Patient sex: M
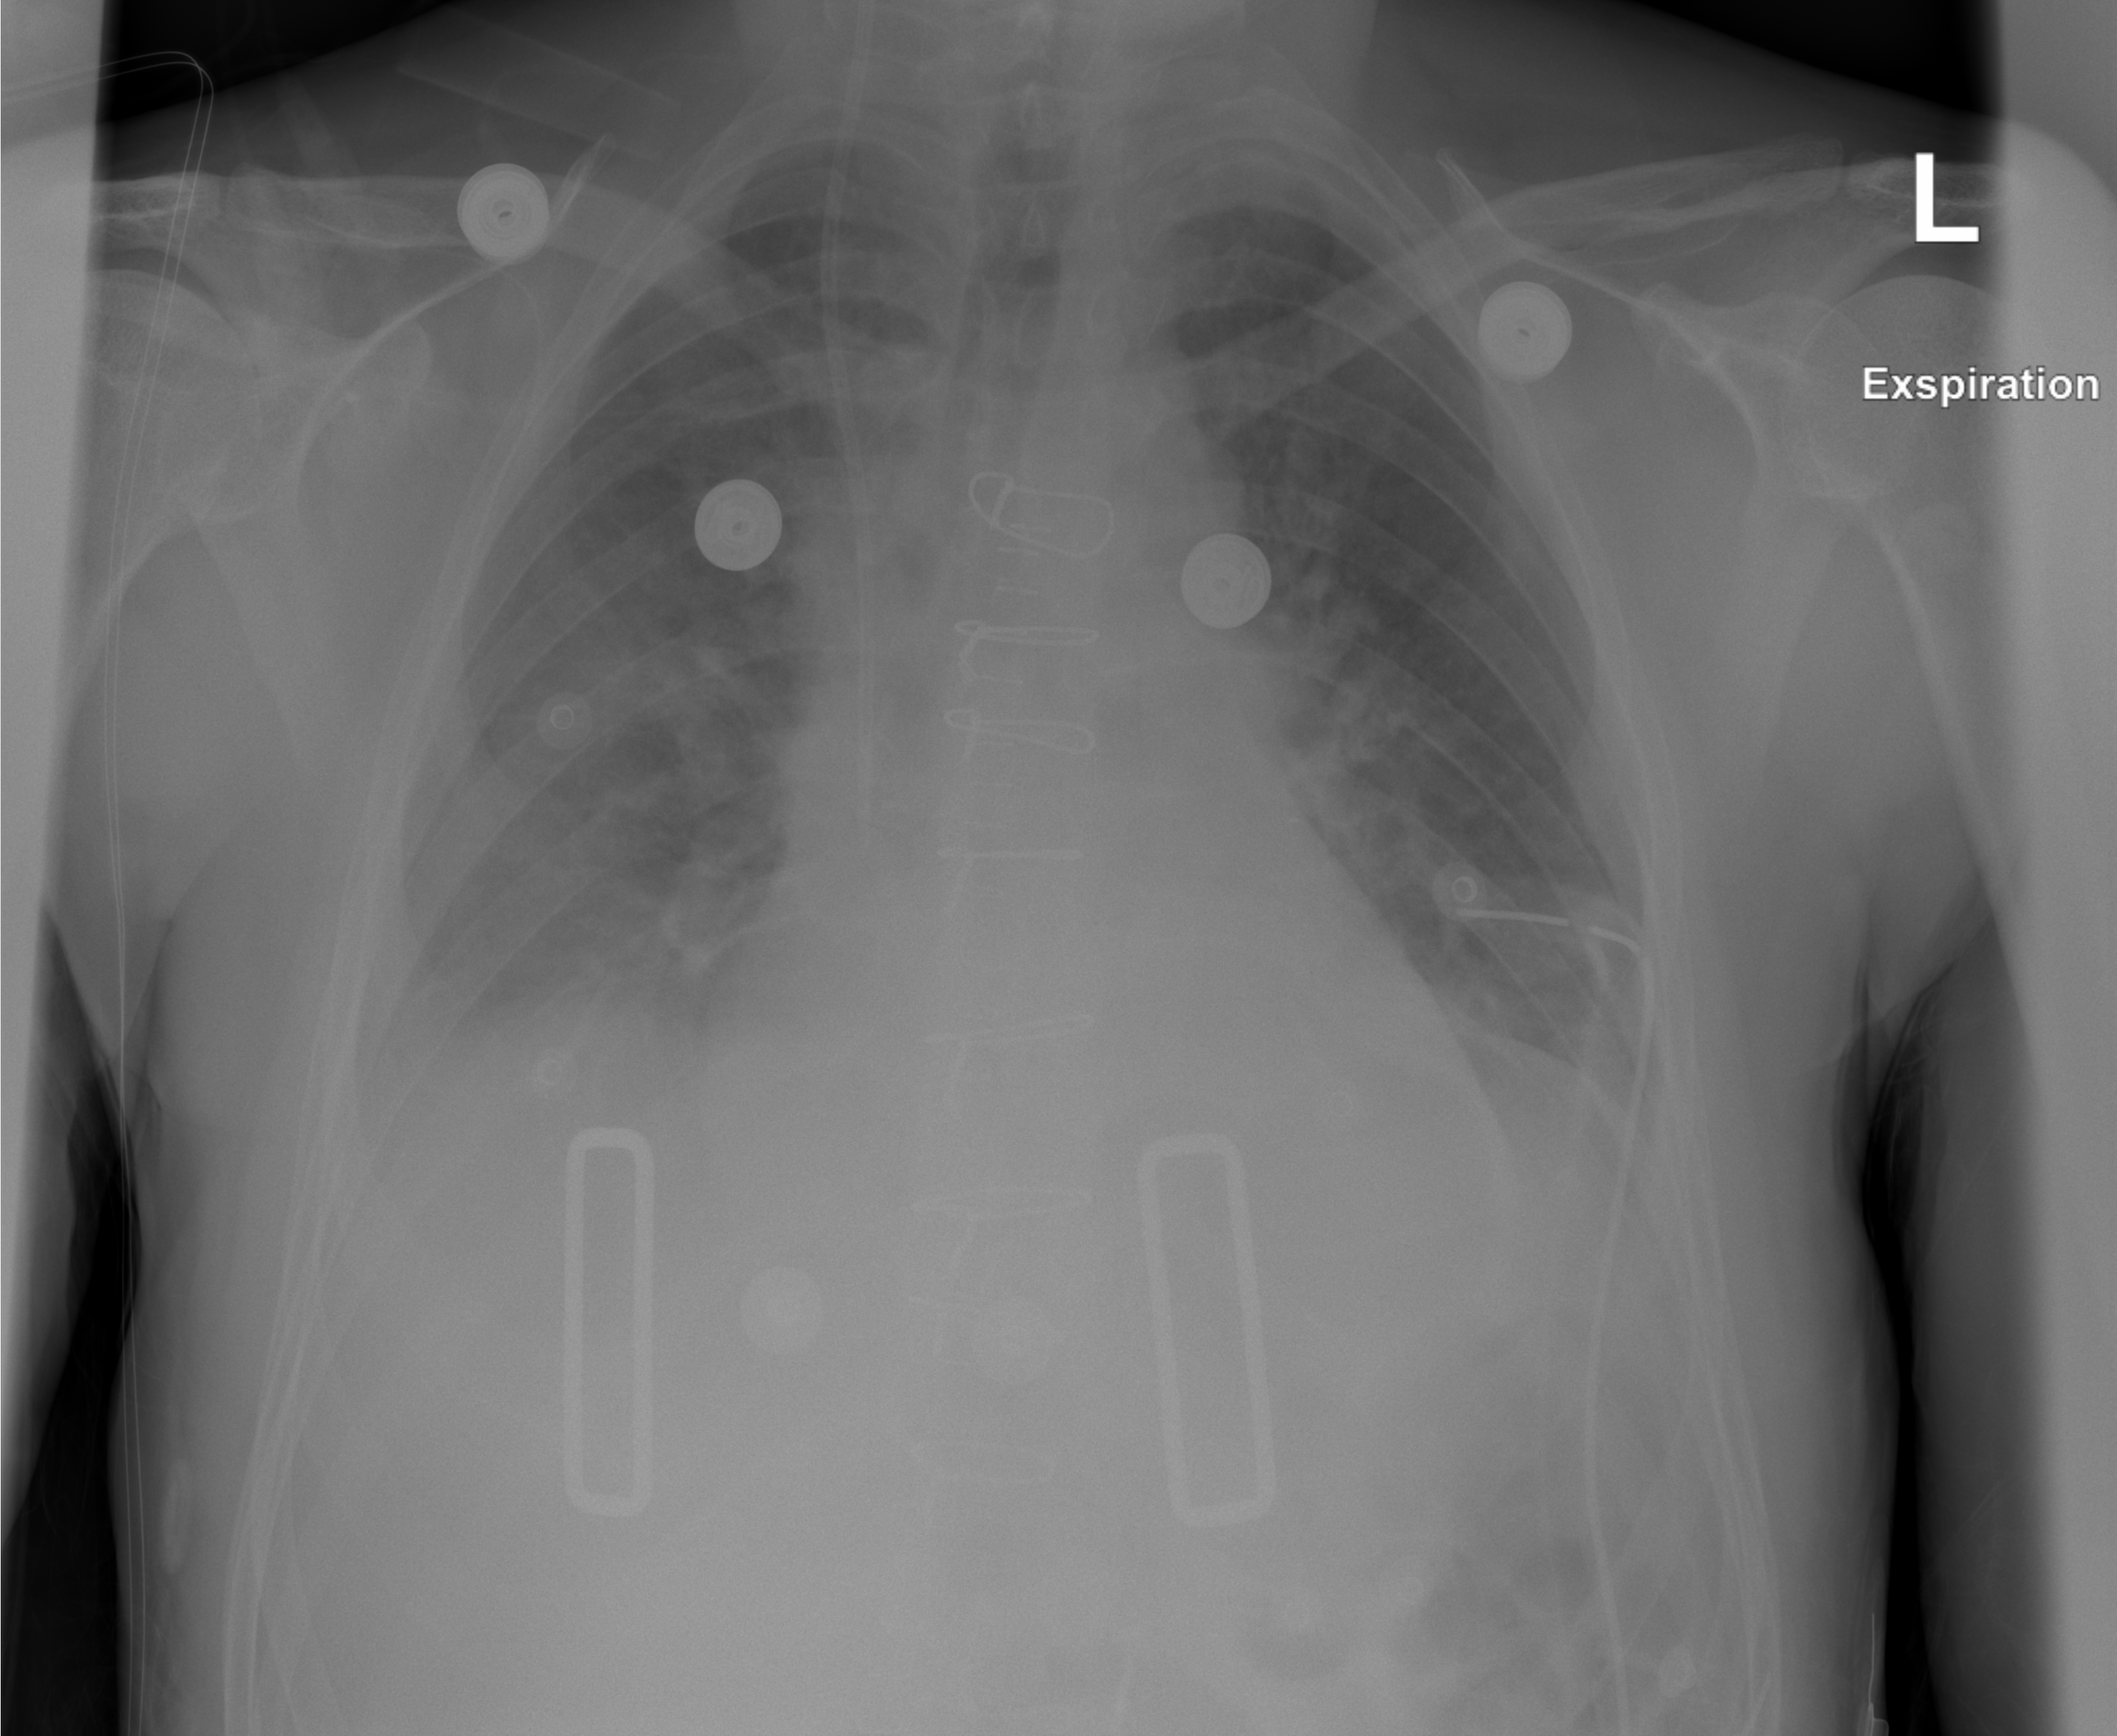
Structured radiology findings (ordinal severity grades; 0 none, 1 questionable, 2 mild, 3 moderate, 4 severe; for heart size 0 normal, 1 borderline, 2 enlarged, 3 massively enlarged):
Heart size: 0
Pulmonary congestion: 1
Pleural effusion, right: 2
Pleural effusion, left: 0
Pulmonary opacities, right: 0
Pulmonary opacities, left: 0
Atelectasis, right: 2
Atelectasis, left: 2